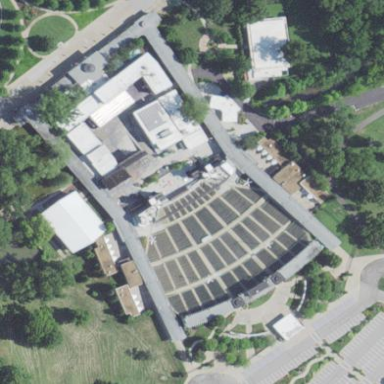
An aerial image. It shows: Open-air theatre.